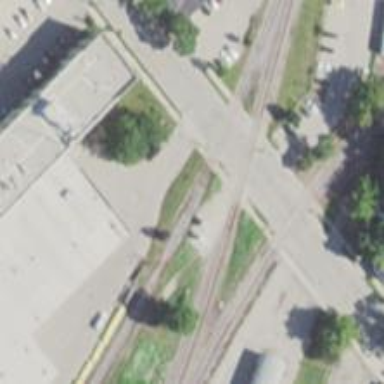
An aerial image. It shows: Railway crossing.